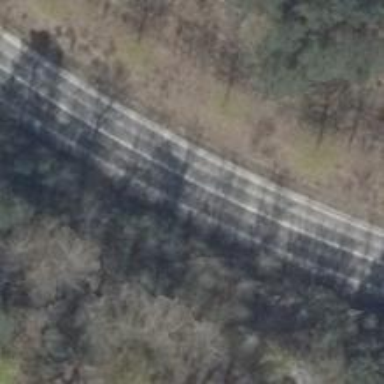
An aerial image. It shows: Tertiary road with asphalt surface.